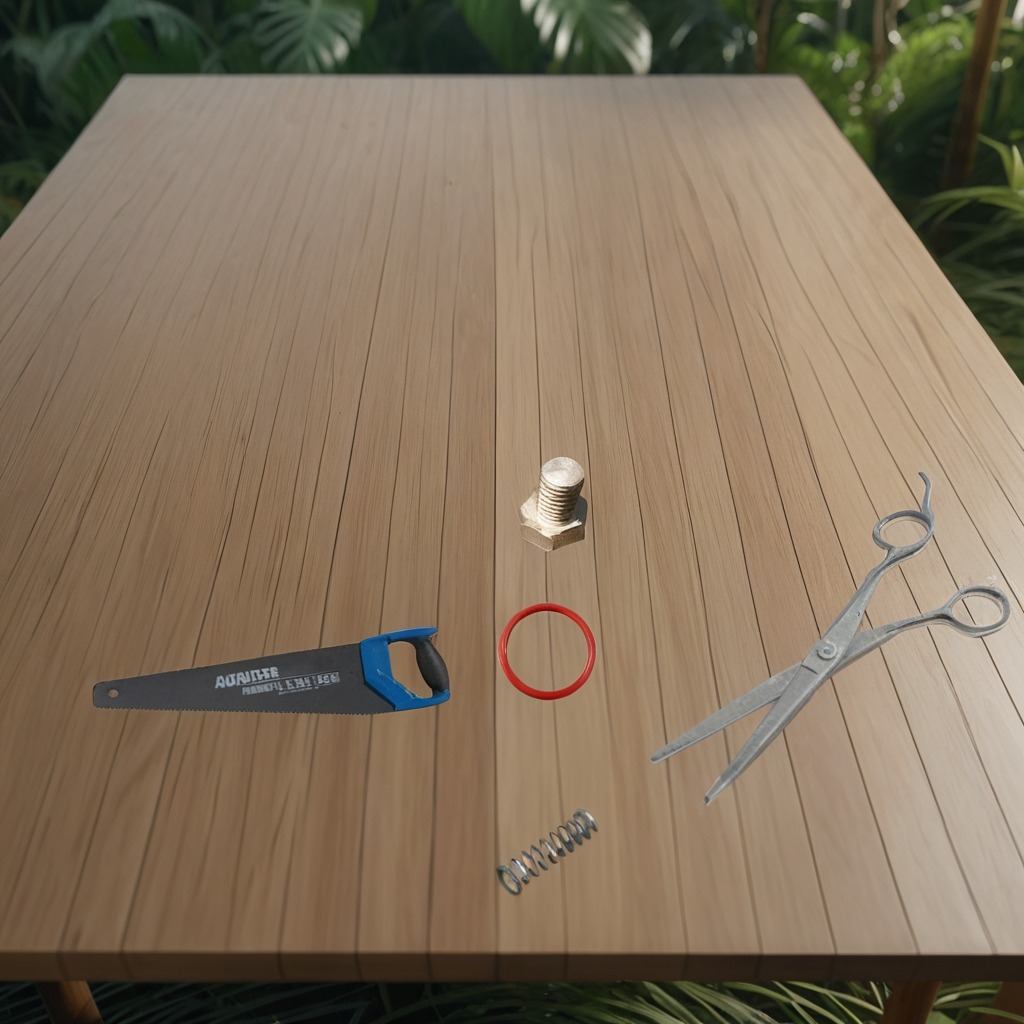
A rubber Oring, a metal machine screw, a coiled metal spring, a handheld metal saw, and a pair of scissors are lying on the wooden table.